Current action and preconditions to check: trajectory_clear

Your task: For each precondition in the list above, predict whether it will hold at this action.

Consider the current scene as observed from the mobile robot's camera, and analyze the predicted future states of all dynamic agents (e.g., people, animals, vehicles, or any moving entities) within the NEXT SECOND.

IMPORTANT: Only answer "very likely" if you are absolutely certain—based on strong, clear evidence—that a dynamic agent will violate the precondition in the predicted future state. Do NOT answer "very likely" for unlikely, ambiguous, or low-probability risks.

Ask yourself for each precondition: Is there a high probability, with clear and convincing evidence, that the predicted future states of any dynamic agent will interfere with the predicted future state of the currently executing action within the NEXT SECOND, causing that precondition to fail?

Assess the risk level based on these predictions. Use "likely" or "very likely" if motions create a clear risk of interference.

Use "neutral" or "improbable" if agents are nearby but their predicted paths are clearly diverging or non-conflicting.

Failure Risk Categories: "very improbable", "improbable", "neutral", "likely", "very likely"

Answer Format: Output ONLY the probability_of_failure value from these categories: "very improbable", "improbable", "neutral", "likely", "very likely"

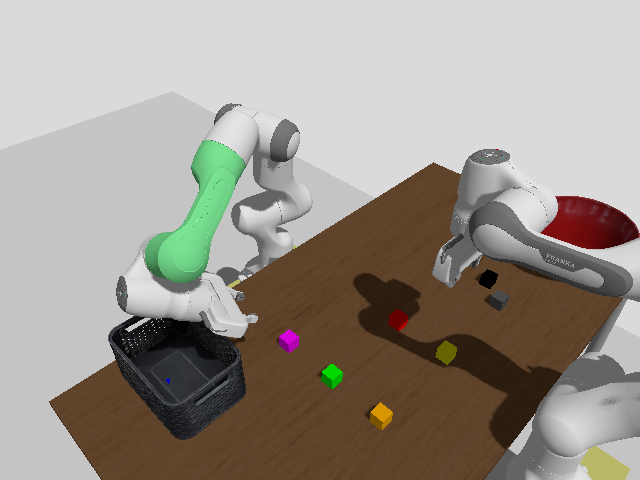

Answer: very improbable